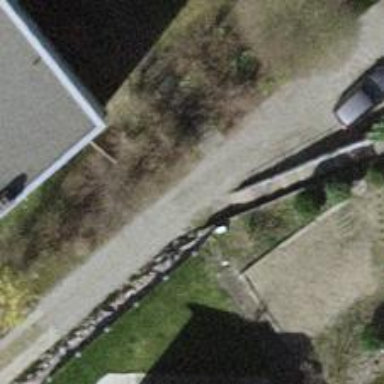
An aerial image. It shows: Pebblestone driveway.